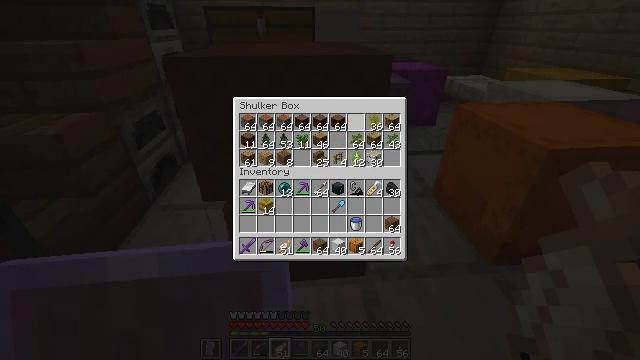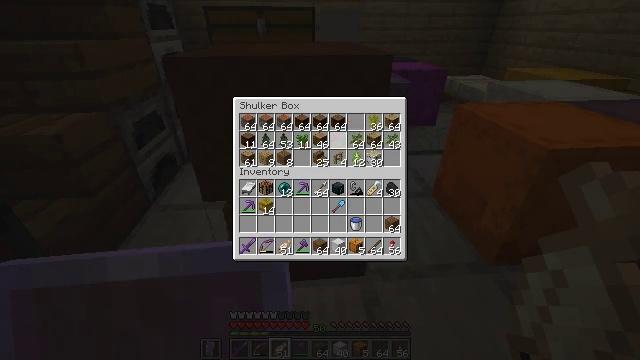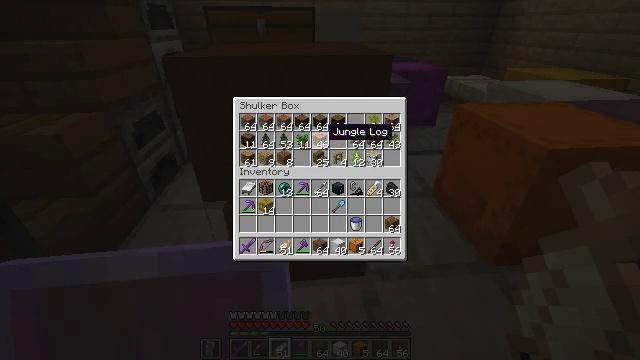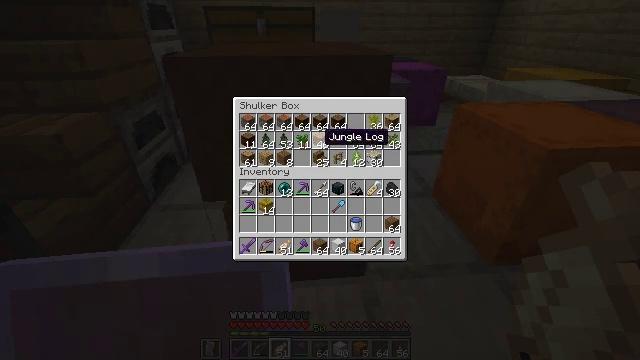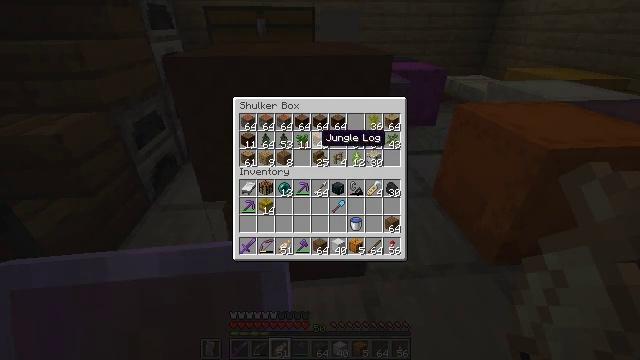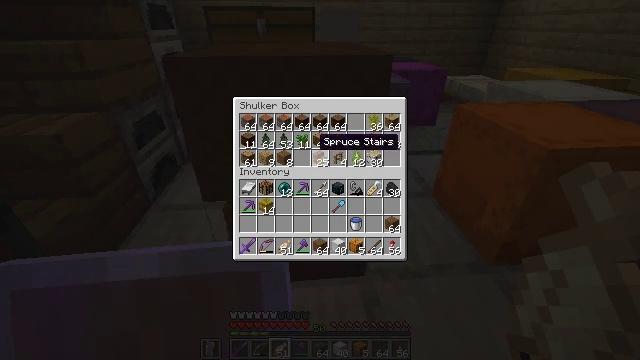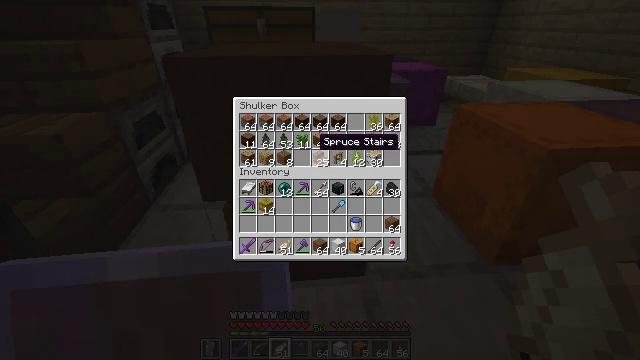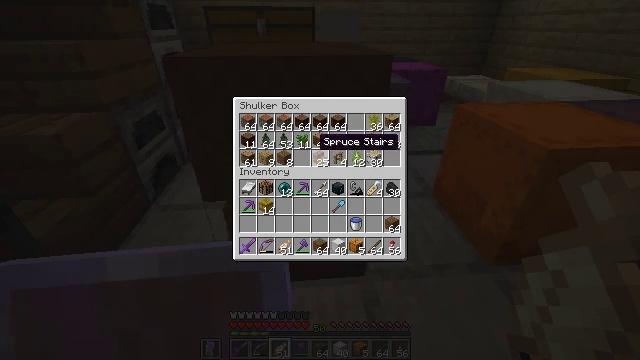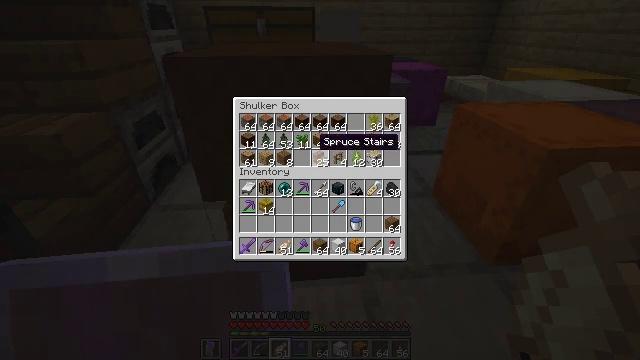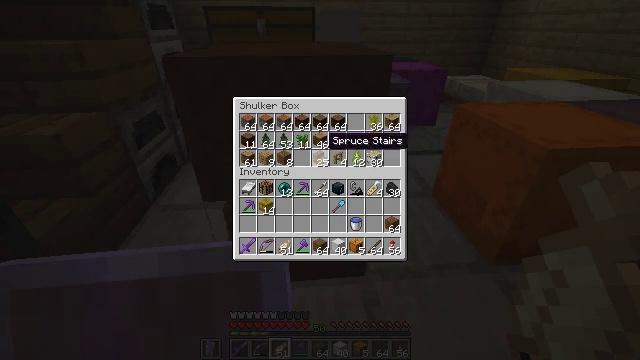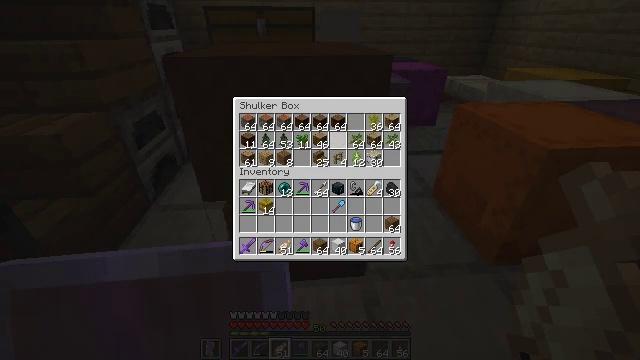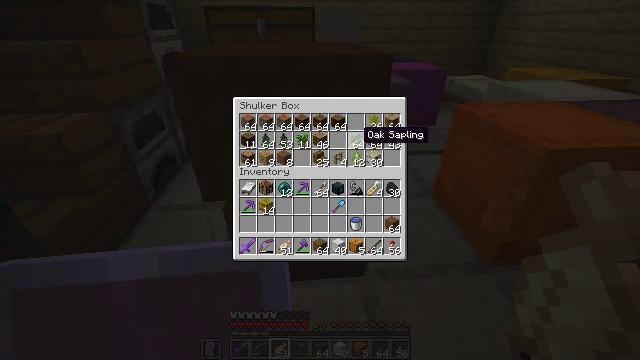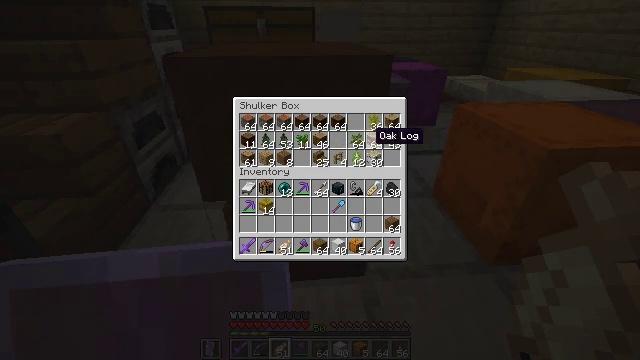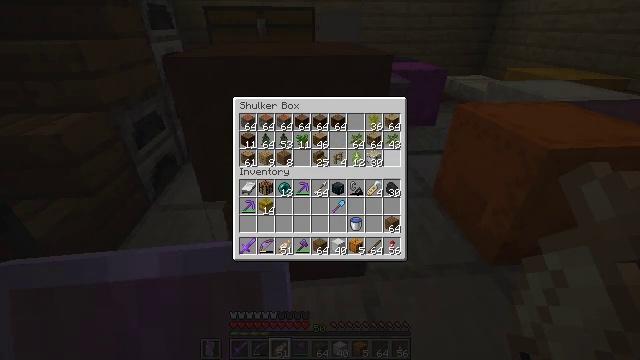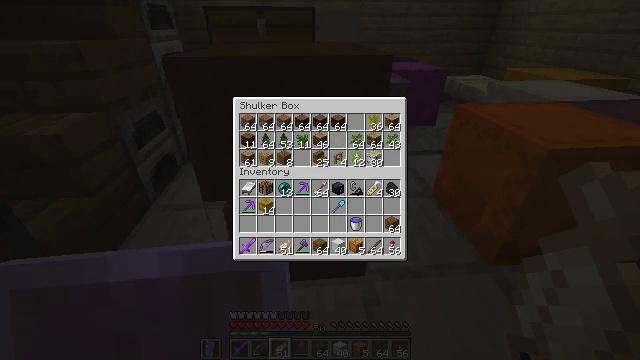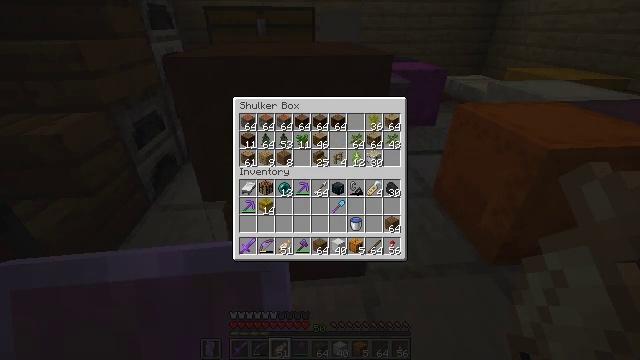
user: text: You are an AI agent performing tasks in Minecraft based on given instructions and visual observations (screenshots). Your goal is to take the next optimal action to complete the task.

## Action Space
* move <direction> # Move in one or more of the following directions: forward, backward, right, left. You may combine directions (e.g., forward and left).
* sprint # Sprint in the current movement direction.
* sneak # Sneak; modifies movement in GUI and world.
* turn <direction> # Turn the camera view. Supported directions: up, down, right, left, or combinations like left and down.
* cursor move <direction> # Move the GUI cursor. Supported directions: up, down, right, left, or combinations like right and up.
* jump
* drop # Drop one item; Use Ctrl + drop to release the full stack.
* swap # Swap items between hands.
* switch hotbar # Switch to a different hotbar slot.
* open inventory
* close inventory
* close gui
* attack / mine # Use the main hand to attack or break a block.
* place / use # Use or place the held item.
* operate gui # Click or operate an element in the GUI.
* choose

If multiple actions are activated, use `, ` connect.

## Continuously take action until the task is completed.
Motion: motion action
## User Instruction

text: Build a spruce fence using the crafting table.
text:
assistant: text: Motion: sneak, cursor move left
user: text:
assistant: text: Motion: sneak, cursor move left
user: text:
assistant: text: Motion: sneak
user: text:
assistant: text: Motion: sneak
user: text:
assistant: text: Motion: sneak
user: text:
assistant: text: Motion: sneak
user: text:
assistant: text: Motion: sneak
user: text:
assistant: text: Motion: sneak
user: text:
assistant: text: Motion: sneak, cursor move right
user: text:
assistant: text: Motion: sneak, cursor move right
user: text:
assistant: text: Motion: sneak, cursor move right
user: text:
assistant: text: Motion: sneak, cursor move right
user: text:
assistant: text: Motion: sneak, cursor move right and down
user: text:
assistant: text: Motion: sneak, cursor move right
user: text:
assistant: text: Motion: no_op
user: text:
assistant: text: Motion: no_op
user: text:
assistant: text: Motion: no_op
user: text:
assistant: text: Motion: no_op
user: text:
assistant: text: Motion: no_op
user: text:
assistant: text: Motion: no_op
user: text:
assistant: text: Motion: no_op
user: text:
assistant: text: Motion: no_op
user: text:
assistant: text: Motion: no_op
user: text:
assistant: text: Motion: cursor move left
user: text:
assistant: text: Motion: cursor move left
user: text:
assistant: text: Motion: cursor move left
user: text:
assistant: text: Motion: cursor move left
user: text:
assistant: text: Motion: no_op
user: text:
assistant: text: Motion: no_op
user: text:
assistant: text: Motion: no_op